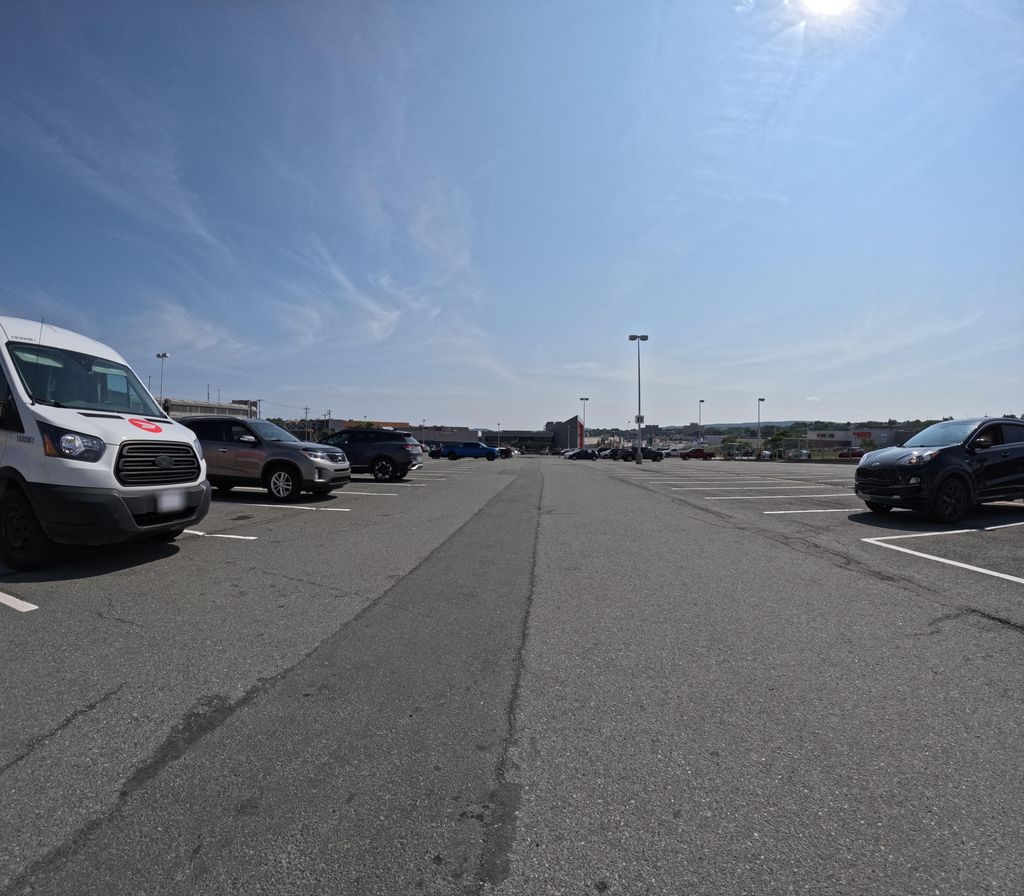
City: st_johns